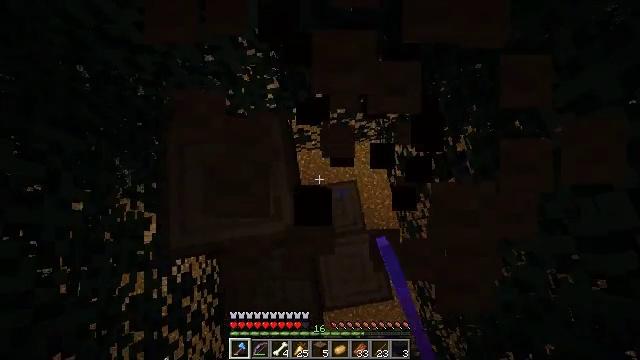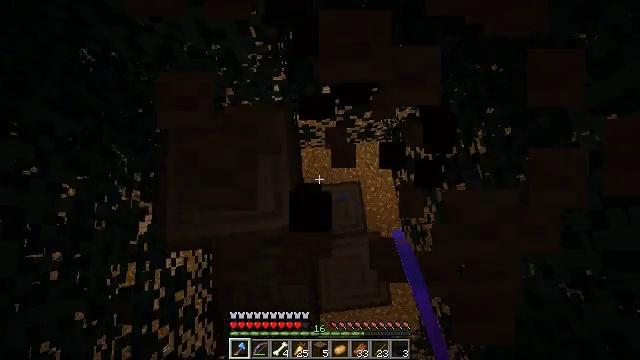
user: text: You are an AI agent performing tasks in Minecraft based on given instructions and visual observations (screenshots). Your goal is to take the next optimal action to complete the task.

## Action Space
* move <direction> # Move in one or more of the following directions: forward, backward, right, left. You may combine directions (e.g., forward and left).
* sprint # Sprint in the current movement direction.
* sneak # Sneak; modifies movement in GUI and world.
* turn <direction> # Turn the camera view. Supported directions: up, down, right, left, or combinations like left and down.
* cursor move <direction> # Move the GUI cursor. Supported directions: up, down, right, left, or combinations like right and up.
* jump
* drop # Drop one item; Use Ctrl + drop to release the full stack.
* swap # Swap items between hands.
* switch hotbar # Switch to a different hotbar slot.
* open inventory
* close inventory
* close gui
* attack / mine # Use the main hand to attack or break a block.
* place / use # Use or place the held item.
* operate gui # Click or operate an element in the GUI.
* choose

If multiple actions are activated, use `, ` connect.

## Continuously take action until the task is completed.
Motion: motion action
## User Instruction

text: Mine the brown wool block.
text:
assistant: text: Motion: turn left, attack / mine
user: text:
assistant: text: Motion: attack / mine